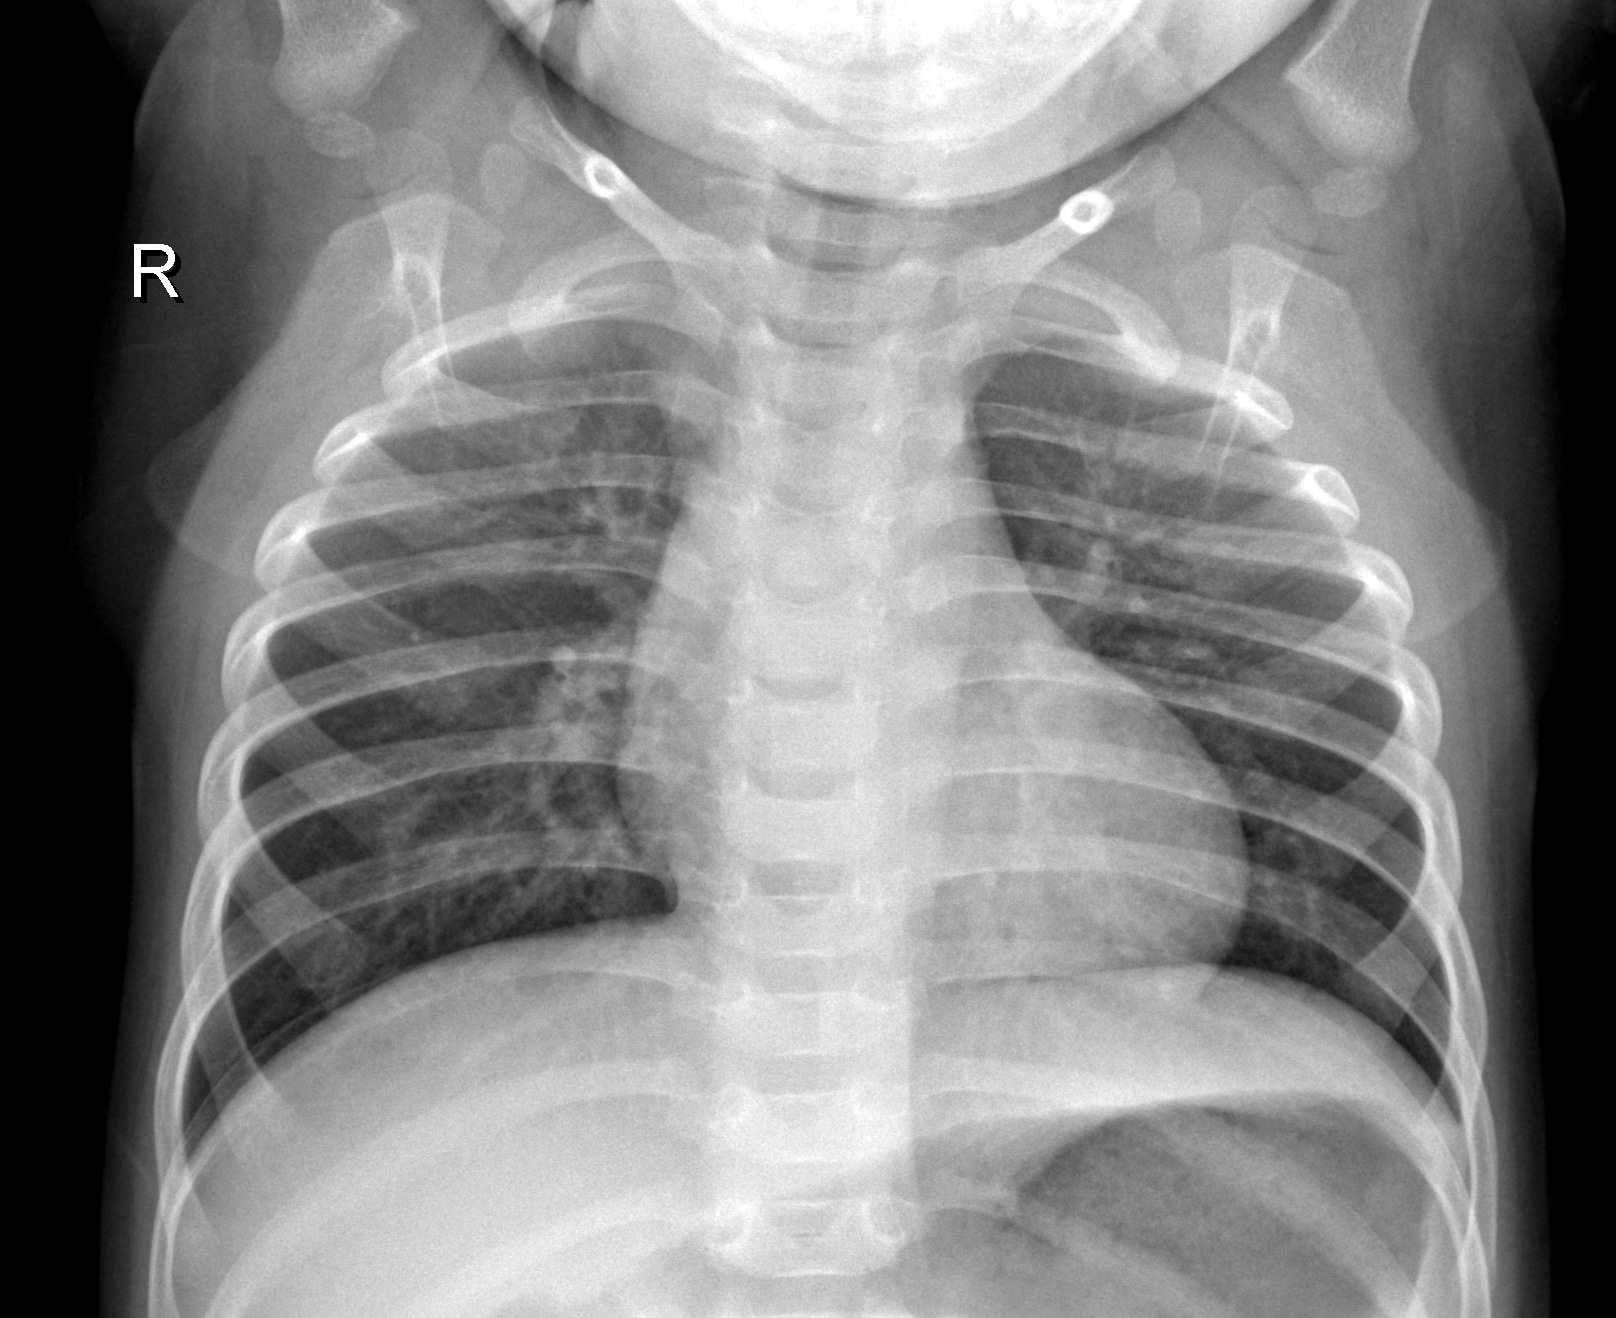
Diagnosis: NORMAL